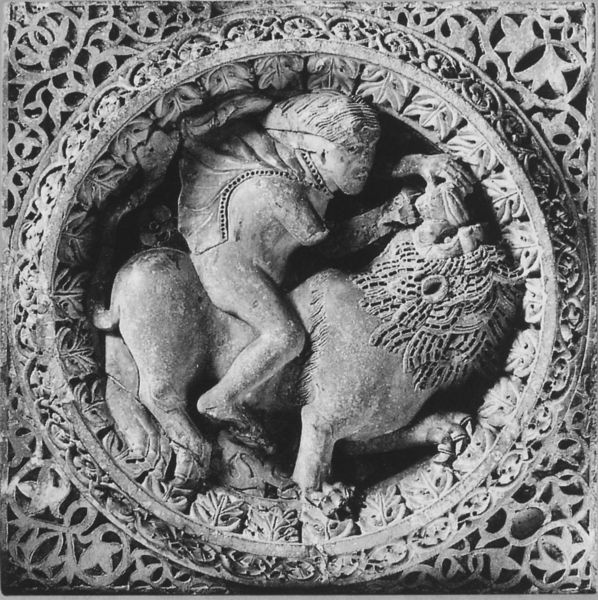
Titel: Samson bezwingt den Löwen
Institution: Lucca, Museo di Villa Guinigi
Schlagwörter: blätter, hand, kampf, kopf, mann, umhang, weiß, grau, marmor, schmuck, schwarz, tier, muster, ornament, wand, arm, mensch, stein, mantel, kreis, pferd, reiter, rund, tondo, skulptur, ton, mähne, reiten, ritt, relief, schnabel, ornamente, verzierung, pfoten, plastik, ring, gestalt, foto, füttern, schwarz-weiss, helm, krallen, fragment, arabisch, antik, teufel, maul, krieger, greif, löwe, emblem, quadrat, ringen, modellieren, daniel, mähen, indisch, löwengrube, meißel, reoiter